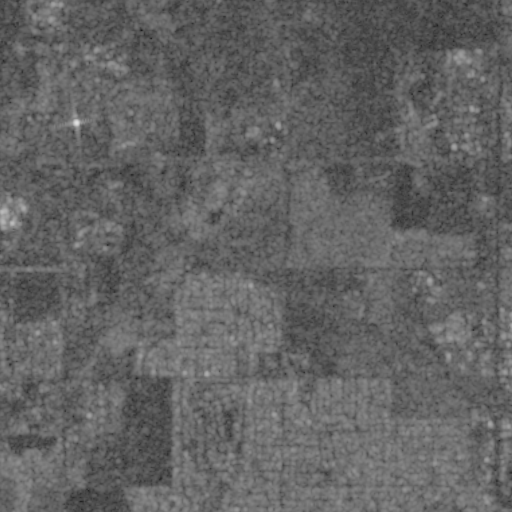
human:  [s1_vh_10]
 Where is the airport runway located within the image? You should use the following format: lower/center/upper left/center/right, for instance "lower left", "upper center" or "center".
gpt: The airport runway is located in the center left of the image.
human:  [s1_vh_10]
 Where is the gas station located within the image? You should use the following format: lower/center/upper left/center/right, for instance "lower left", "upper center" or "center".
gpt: The gas station is located in the lower right of the image.
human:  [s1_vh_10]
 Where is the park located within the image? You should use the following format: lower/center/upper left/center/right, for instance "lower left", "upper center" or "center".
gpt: The park is located in the lower right of the image.
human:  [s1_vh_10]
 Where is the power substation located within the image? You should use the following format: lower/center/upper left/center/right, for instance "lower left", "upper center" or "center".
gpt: The power substation is located in the center right of the image.
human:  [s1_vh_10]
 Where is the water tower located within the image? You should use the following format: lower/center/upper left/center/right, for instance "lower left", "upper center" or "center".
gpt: The water tower is located in the upper right of the image.
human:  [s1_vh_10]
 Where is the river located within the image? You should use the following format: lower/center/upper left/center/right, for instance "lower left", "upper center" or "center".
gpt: The river is located in the left of the image.
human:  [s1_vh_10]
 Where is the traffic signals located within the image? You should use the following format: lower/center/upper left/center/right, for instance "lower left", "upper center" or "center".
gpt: The traffic signals is located in the lower right of the image.
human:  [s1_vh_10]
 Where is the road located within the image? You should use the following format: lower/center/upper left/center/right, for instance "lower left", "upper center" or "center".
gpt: There is no road in the image.

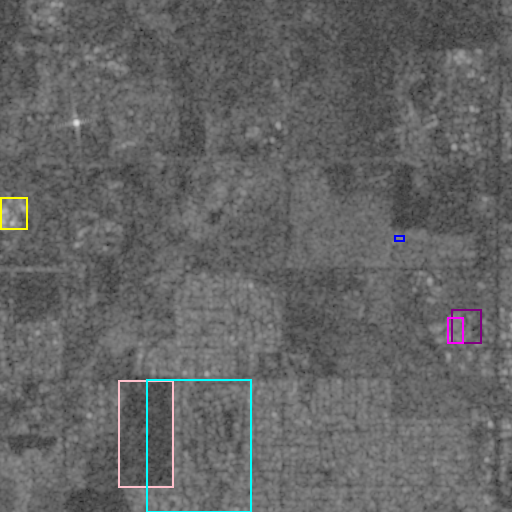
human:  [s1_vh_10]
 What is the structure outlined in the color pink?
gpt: The structure outlined in pink is a crop field.
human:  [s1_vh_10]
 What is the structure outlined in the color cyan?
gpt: The structure outlined in cyan is a park.
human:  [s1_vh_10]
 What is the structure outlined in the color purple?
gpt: The structure outlined in purple is a parking lot.
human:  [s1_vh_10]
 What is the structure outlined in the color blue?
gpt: The structure outlined in blue is a power substation.
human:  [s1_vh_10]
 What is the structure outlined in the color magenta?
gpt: The structure outlined in magenta is a building.
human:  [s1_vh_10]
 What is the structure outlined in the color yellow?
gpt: The structure outlined in yellow is a building.
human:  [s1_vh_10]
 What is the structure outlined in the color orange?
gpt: There is no orange outline.